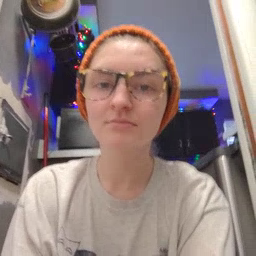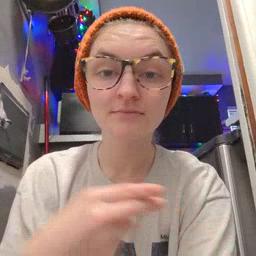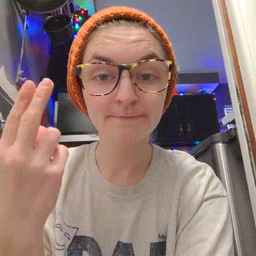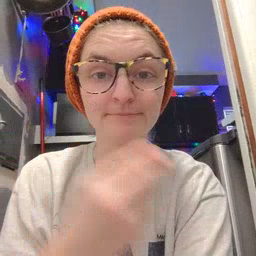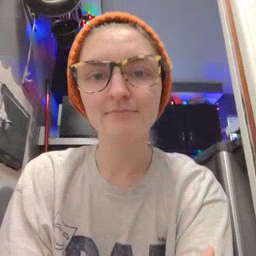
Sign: high